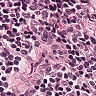
Metastatic tissue present: no